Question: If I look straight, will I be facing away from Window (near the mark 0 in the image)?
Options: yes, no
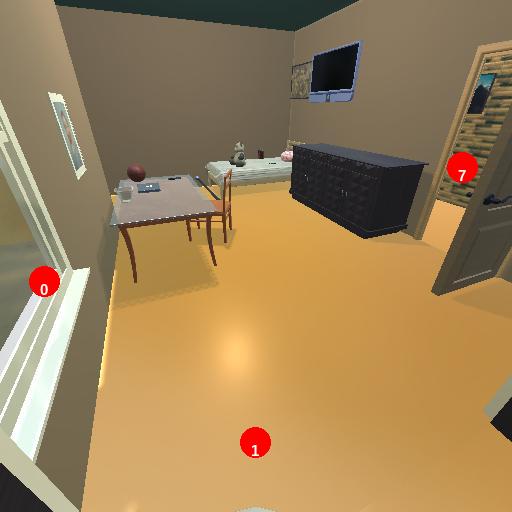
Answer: yes